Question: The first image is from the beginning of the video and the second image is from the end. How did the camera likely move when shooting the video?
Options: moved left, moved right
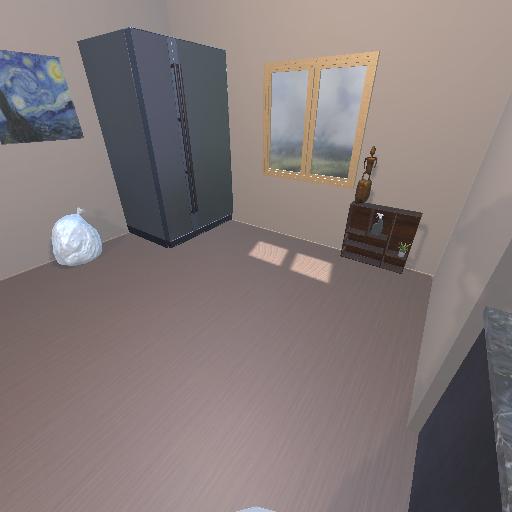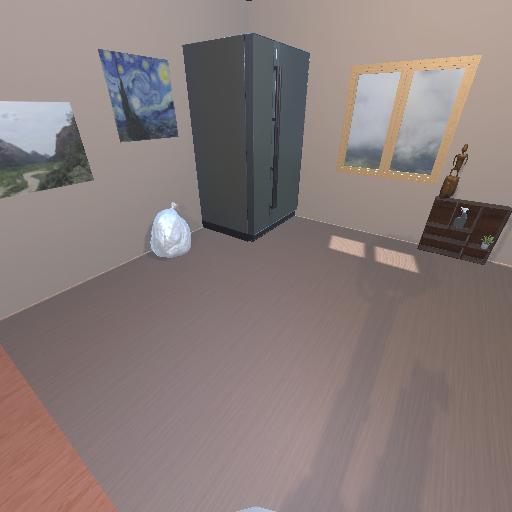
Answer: moved left